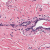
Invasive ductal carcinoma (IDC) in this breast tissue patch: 0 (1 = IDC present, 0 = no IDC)